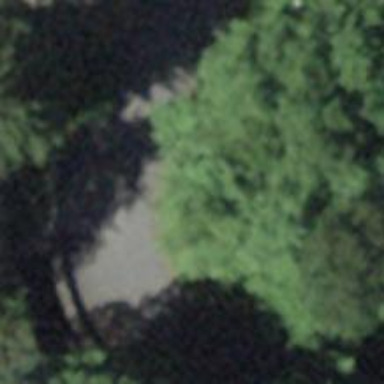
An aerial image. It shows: Culvert tunnel.